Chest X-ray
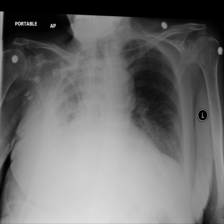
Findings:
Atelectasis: negative
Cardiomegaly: negative
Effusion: negative
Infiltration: negative
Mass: negative
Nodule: negative
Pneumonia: negative
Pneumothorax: negative
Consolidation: negative
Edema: negative
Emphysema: negative
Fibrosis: negative
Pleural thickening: negative
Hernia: negative